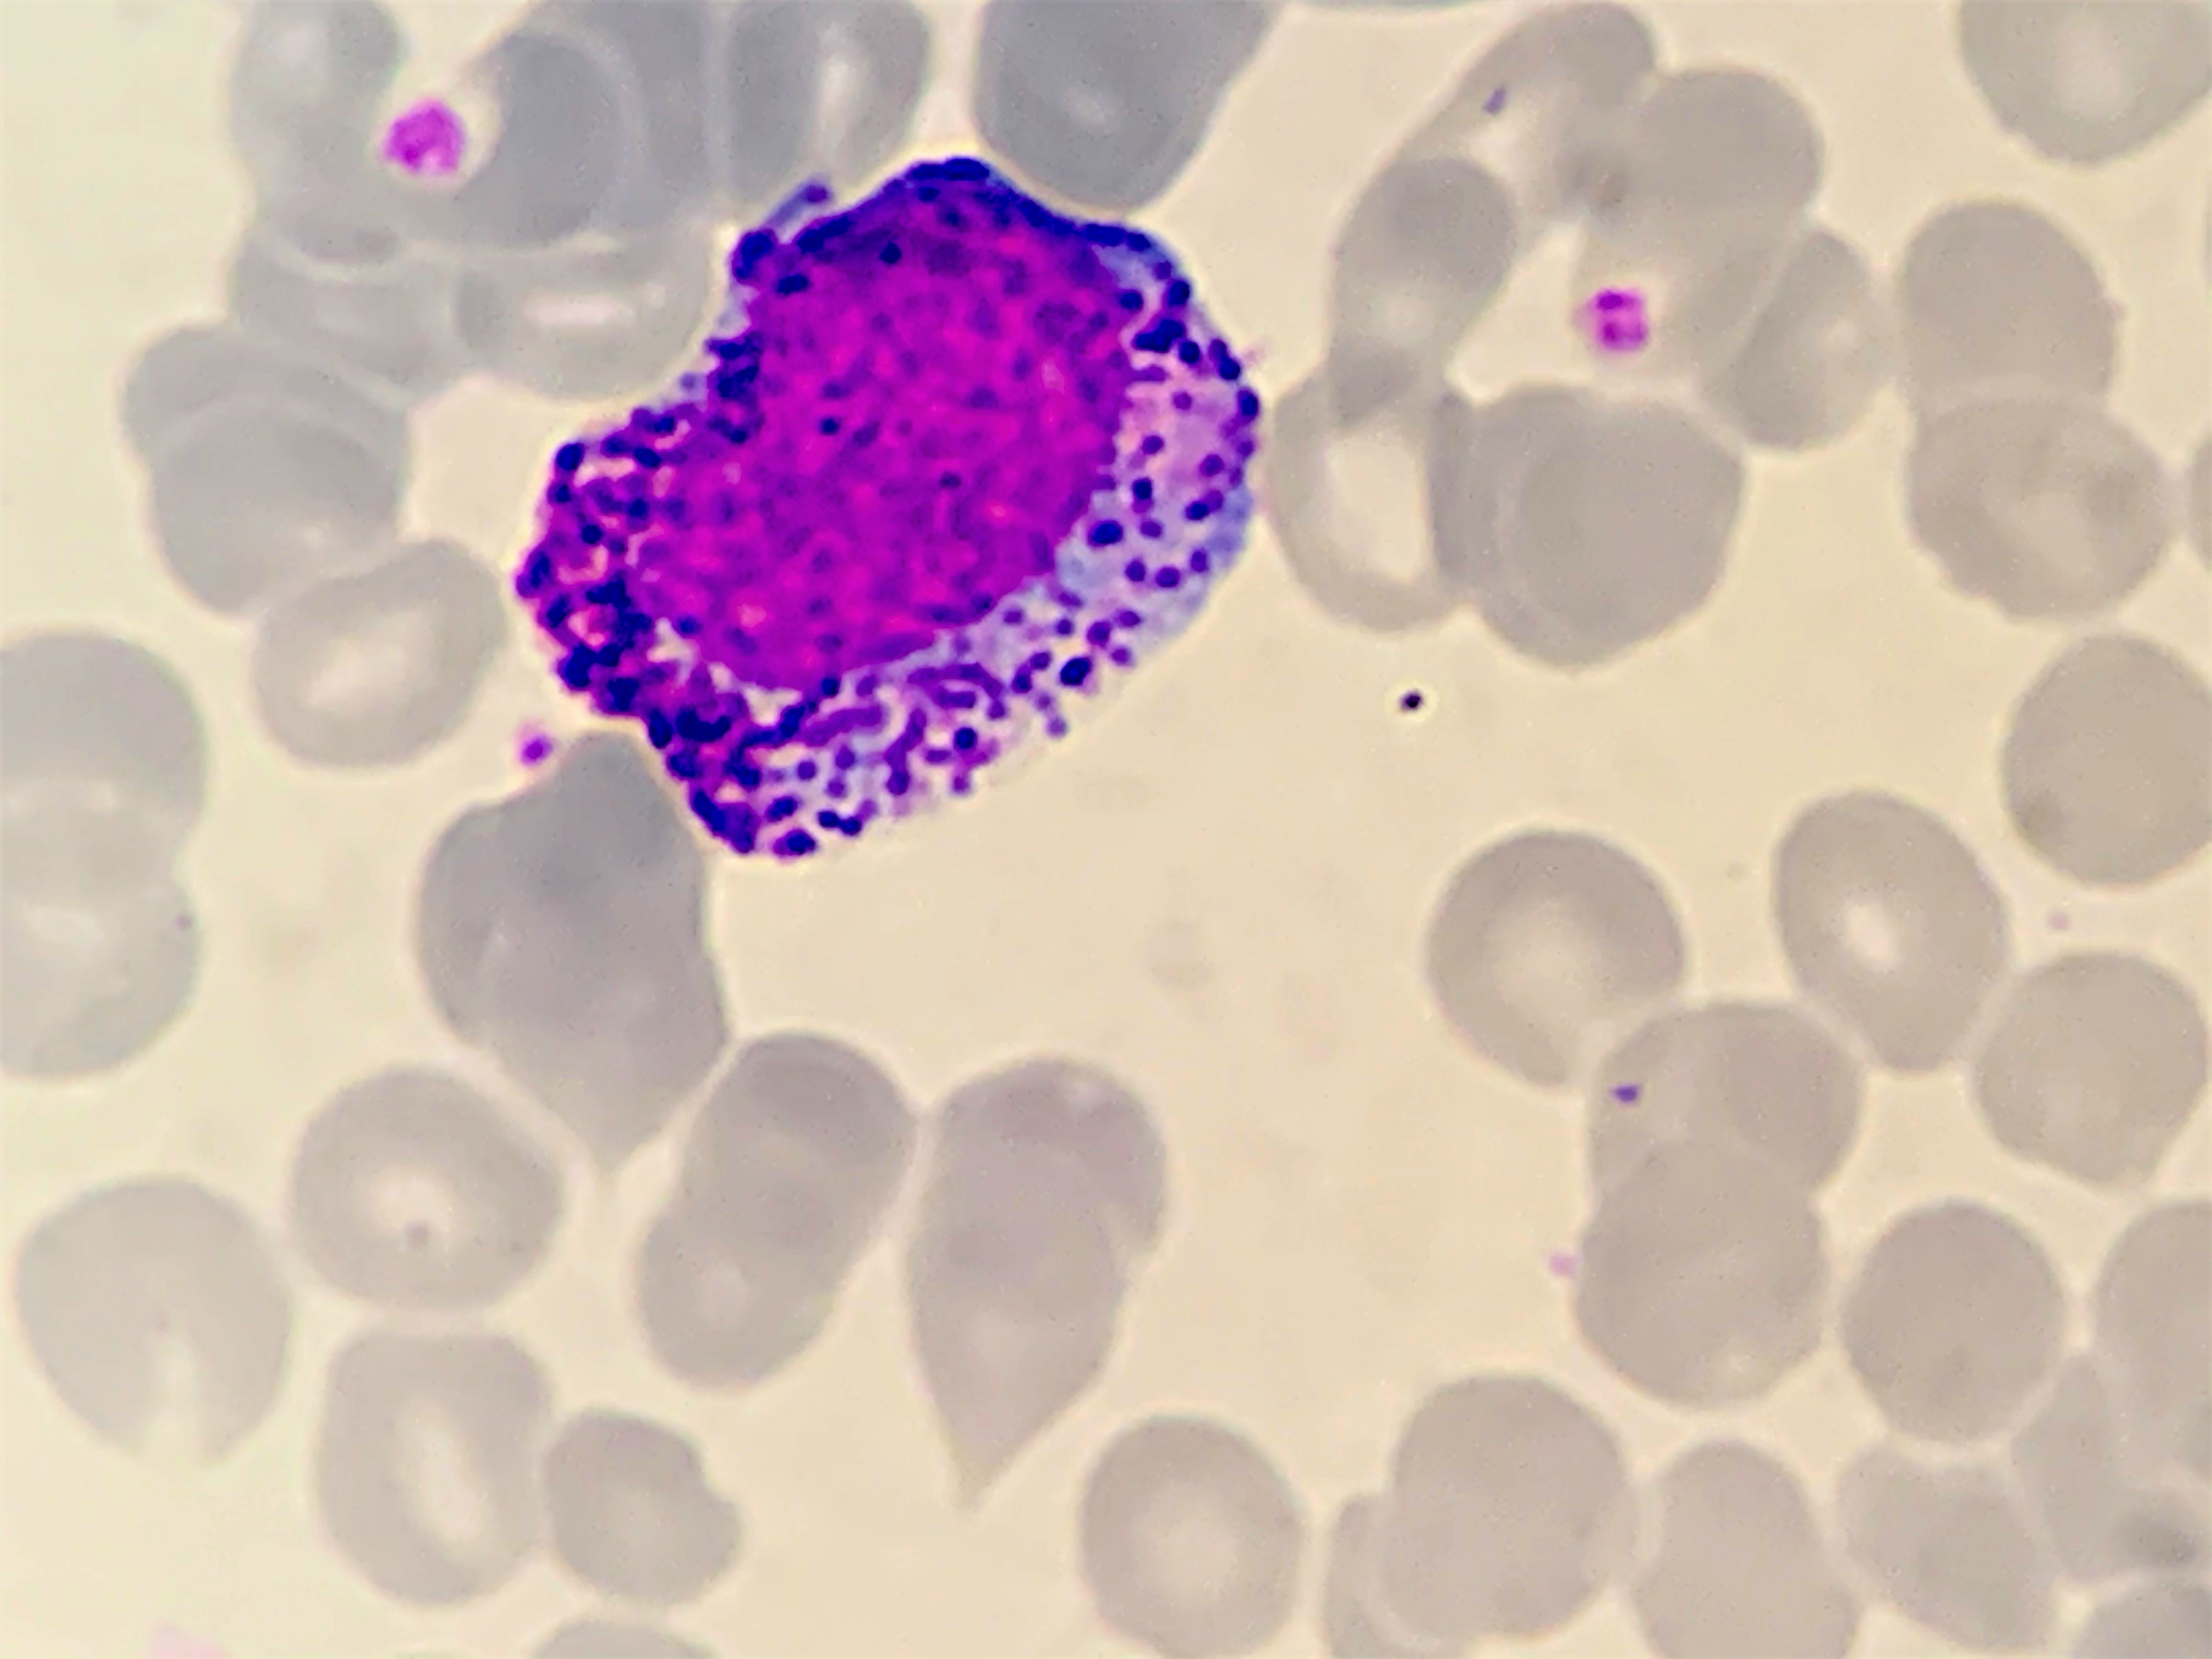
Cell type: PROMYELOCYTES